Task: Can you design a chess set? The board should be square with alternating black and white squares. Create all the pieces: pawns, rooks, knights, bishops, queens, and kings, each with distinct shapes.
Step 116:
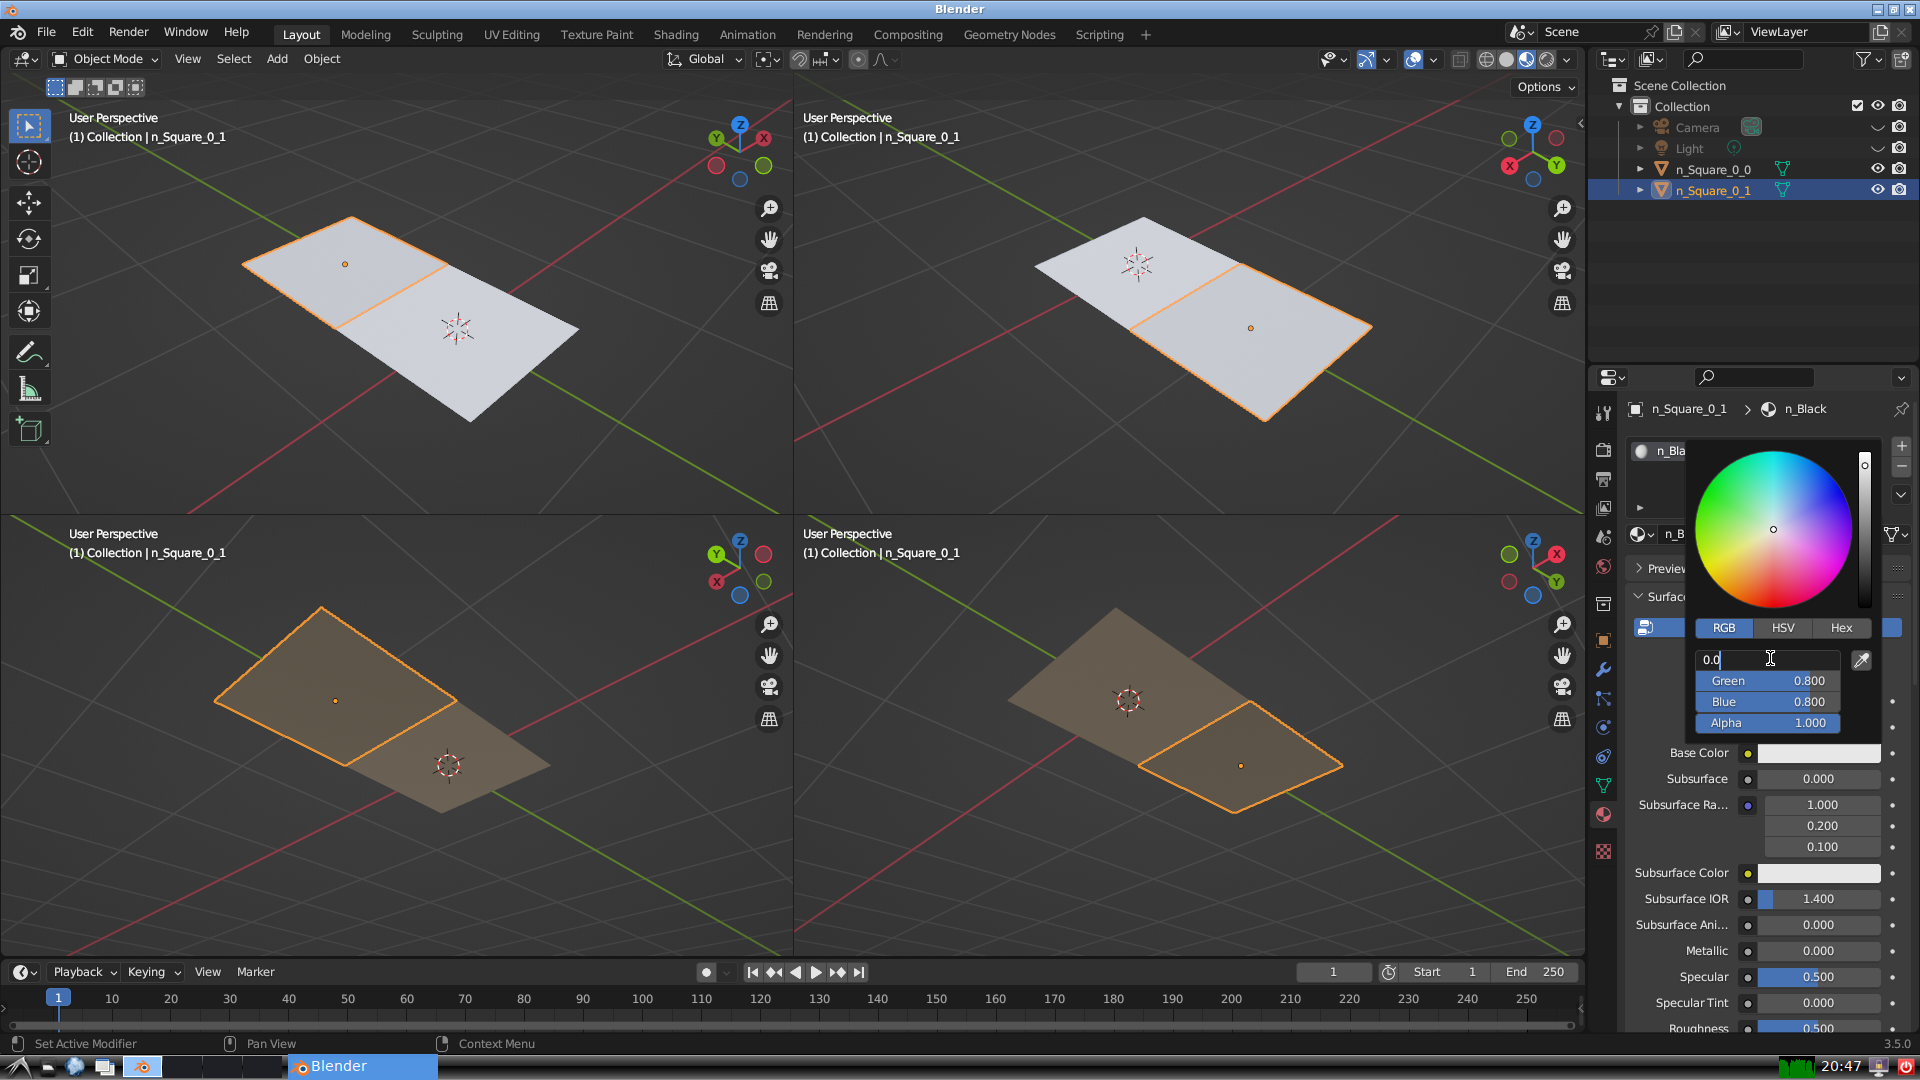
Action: {"key_press": ['Return']}